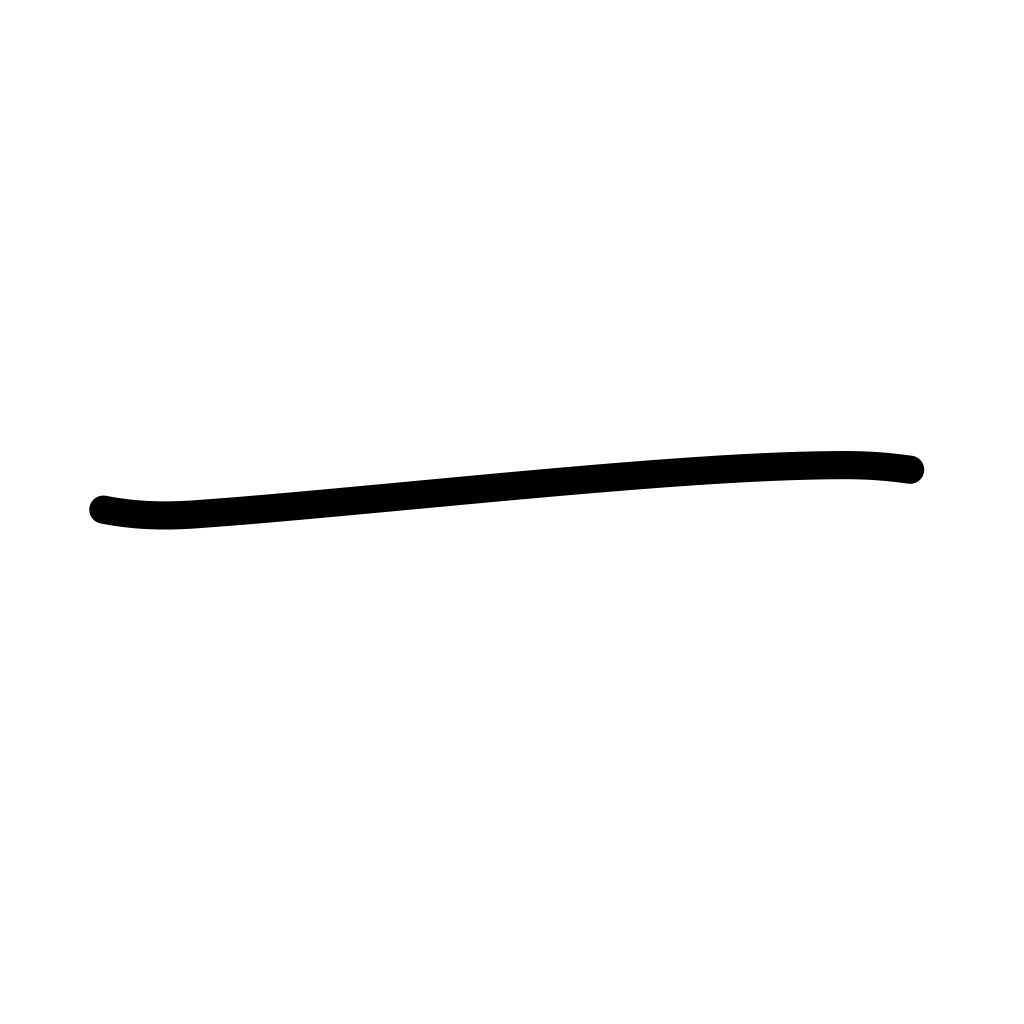
Meaning: one